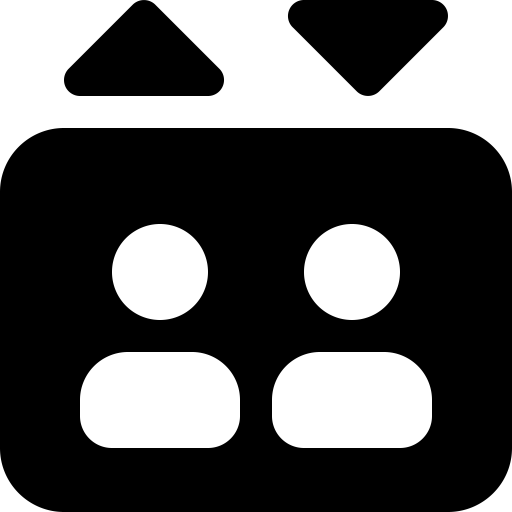
Tags: icon, FontAwesome, fa-icon, solid, elevator